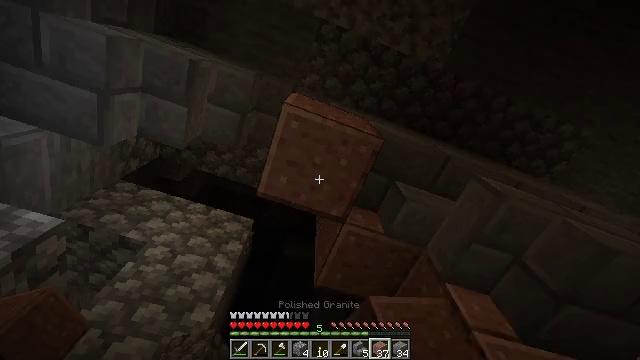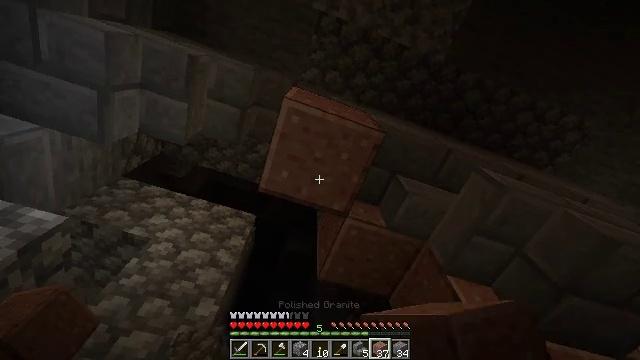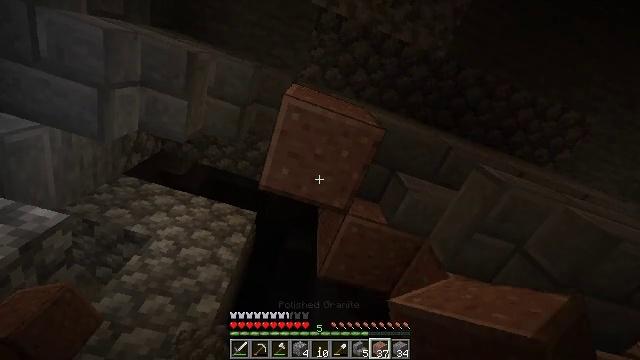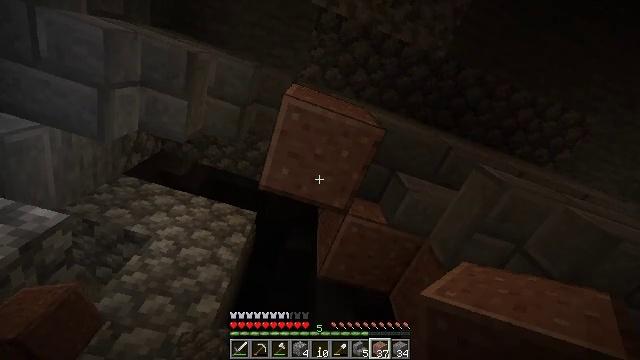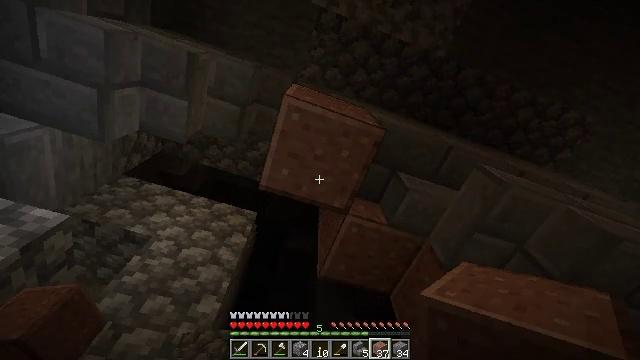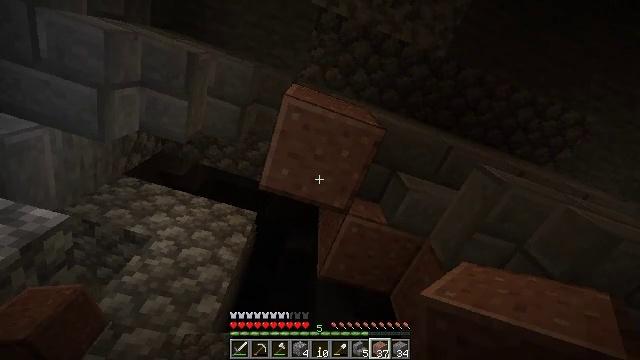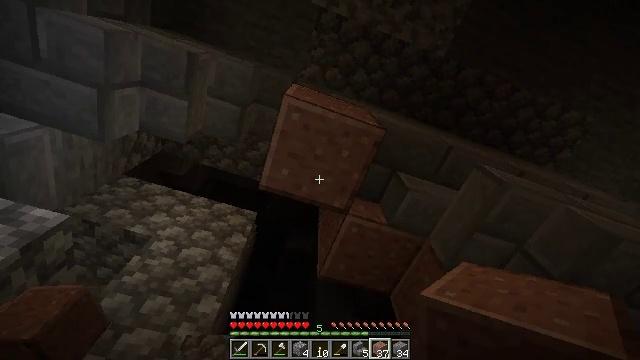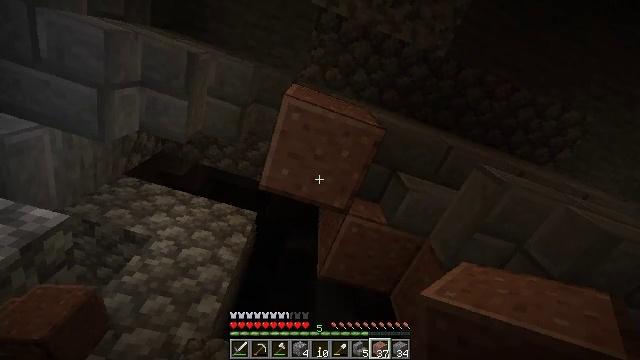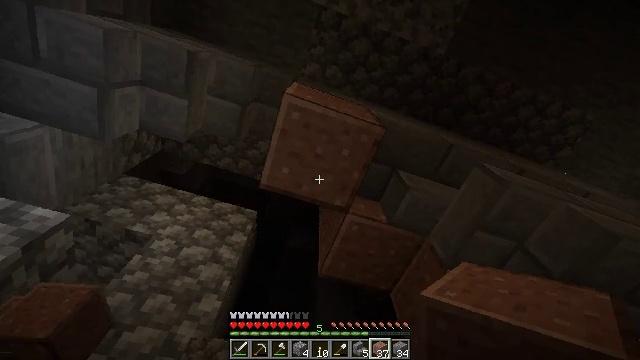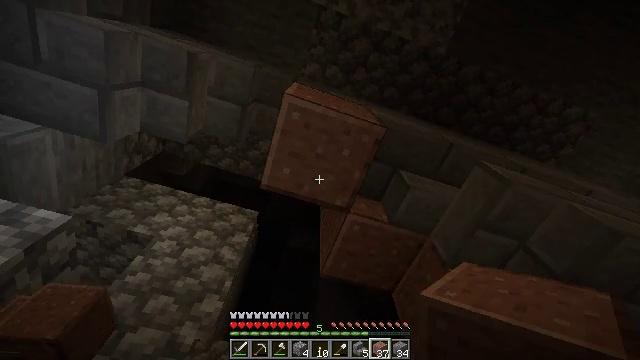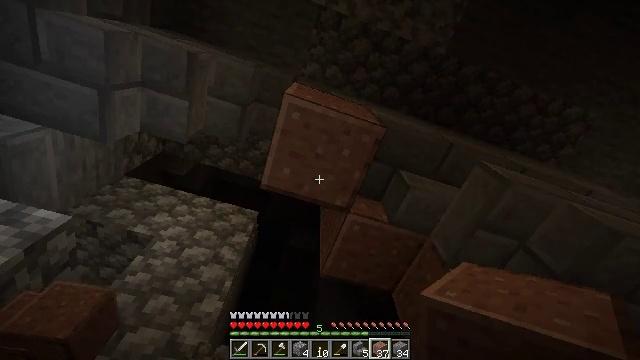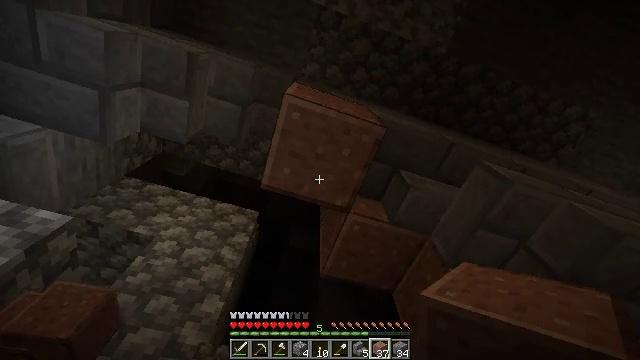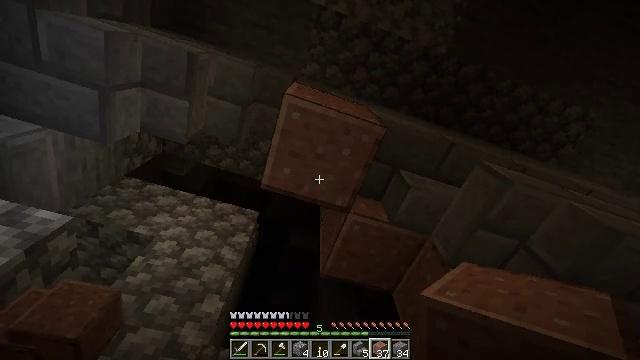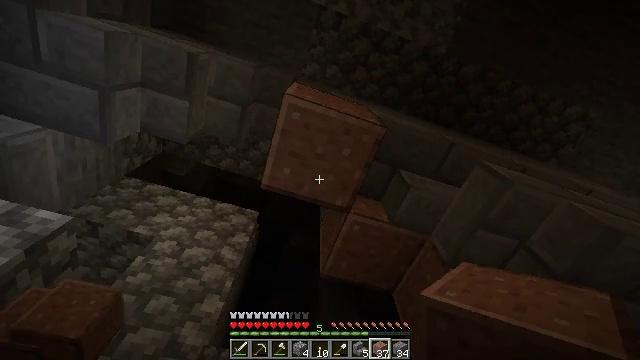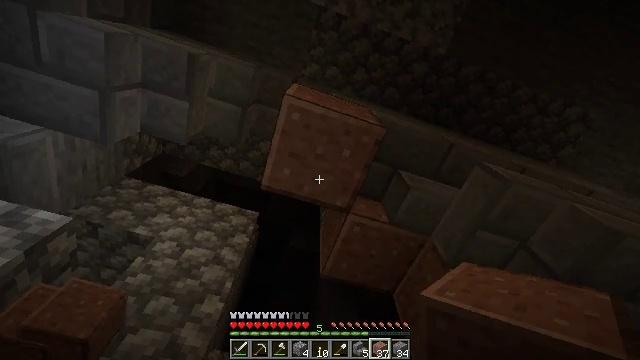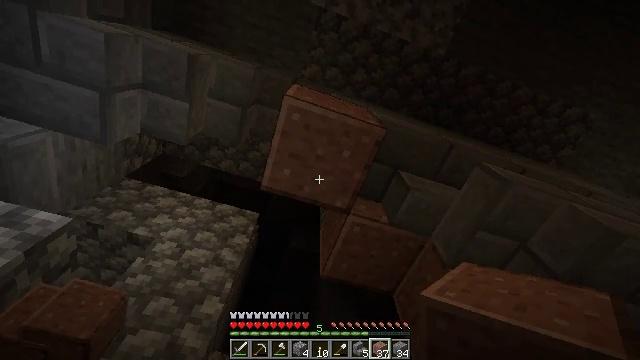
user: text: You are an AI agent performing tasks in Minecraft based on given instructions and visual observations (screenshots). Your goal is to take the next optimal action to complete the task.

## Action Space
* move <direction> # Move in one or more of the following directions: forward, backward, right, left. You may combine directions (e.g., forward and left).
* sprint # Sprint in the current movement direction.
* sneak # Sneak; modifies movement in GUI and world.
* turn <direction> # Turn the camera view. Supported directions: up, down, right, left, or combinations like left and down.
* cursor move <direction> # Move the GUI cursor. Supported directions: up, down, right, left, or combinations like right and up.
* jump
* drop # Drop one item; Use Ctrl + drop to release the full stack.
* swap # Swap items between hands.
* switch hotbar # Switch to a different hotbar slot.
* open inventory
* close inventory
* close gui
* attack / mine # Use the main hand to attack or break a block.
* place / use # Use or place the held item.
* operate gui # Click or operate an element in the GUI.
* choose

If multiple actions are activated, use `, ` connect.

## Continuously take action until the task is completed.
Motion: motion action
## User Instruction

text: Gather polished granite from a structure.
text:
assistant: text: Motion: turn down
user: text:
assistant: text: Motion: no_op
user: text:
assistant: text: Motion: no_op
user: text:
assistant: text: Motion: no_op
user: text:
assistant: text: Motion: no_op
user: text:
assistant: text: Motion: no_op
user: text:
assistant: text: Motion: no_op
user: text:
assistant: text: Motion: no_op
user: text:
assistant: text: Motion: no_op
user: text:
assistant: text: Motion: no_op
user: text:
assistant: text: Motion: no_op
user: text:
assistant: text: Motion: no_op
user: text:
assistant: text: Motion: no_op
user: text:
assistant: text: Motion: no_op
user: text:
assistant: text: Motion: no_op
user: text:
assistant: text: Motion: no_op
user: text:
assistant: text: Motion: no_op
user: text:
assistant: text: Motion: switch to hotbar 2
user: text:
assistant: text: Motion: switch to hotbar 2
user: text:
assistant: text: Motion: attack / mine, switch to hotbar 2
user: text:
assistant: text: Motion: attack / mine
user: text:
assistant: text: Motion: attack / mine
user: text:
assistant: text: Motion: attack / mine
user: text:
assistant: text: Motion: attack / mine
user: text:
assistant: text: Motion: attack / mine
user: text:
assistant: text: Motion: attack / mine
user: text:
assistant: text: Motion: attack / mine
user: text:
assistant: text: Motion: attack / mine
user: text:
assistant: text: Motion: attack / mine
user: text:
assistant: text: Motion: attack / mine